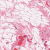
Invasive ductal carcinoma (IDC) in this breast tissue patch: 0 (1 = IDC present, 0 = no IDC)